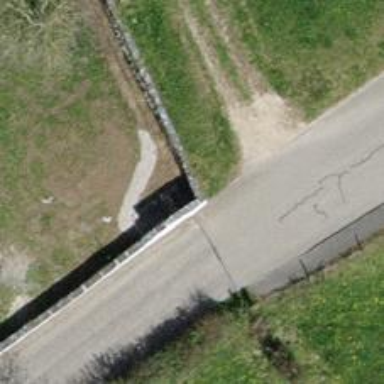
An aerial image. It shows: Wall barrier.